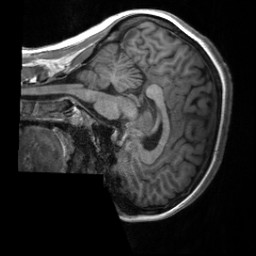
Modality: T1w
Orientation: sagittal
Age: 26
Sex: female
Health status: healthy
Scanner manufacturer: siemens
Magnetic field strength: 3 T
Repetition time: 2 s
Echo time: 0.00232 s